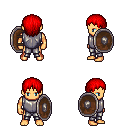
a pixel art fantasy rpg character, male body template, human, tanned skin, steel chest armor, metal pants, red plain hairstyle, shield, four views (front, back, left, right), 2x2 character sprite sheet, small pixel art, hard edges, no anti-aliasing